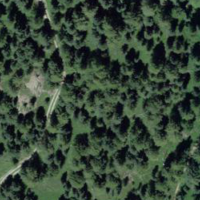
EUNIS habitat code: 43
Species observed at this site:
Vaccinium vitis-idaea
Astrantia major